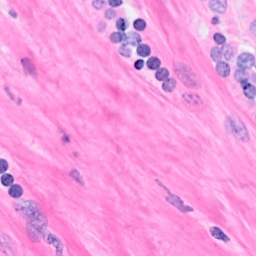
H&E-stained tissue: Breast